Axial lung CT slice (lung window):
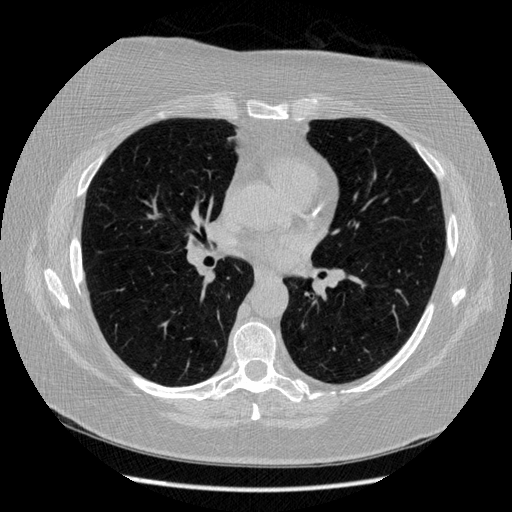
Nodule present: no